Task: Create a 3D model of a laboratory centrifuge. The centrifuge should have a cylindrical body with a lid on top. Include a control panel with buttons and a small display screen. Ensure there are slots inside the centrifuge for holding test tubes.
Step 317:
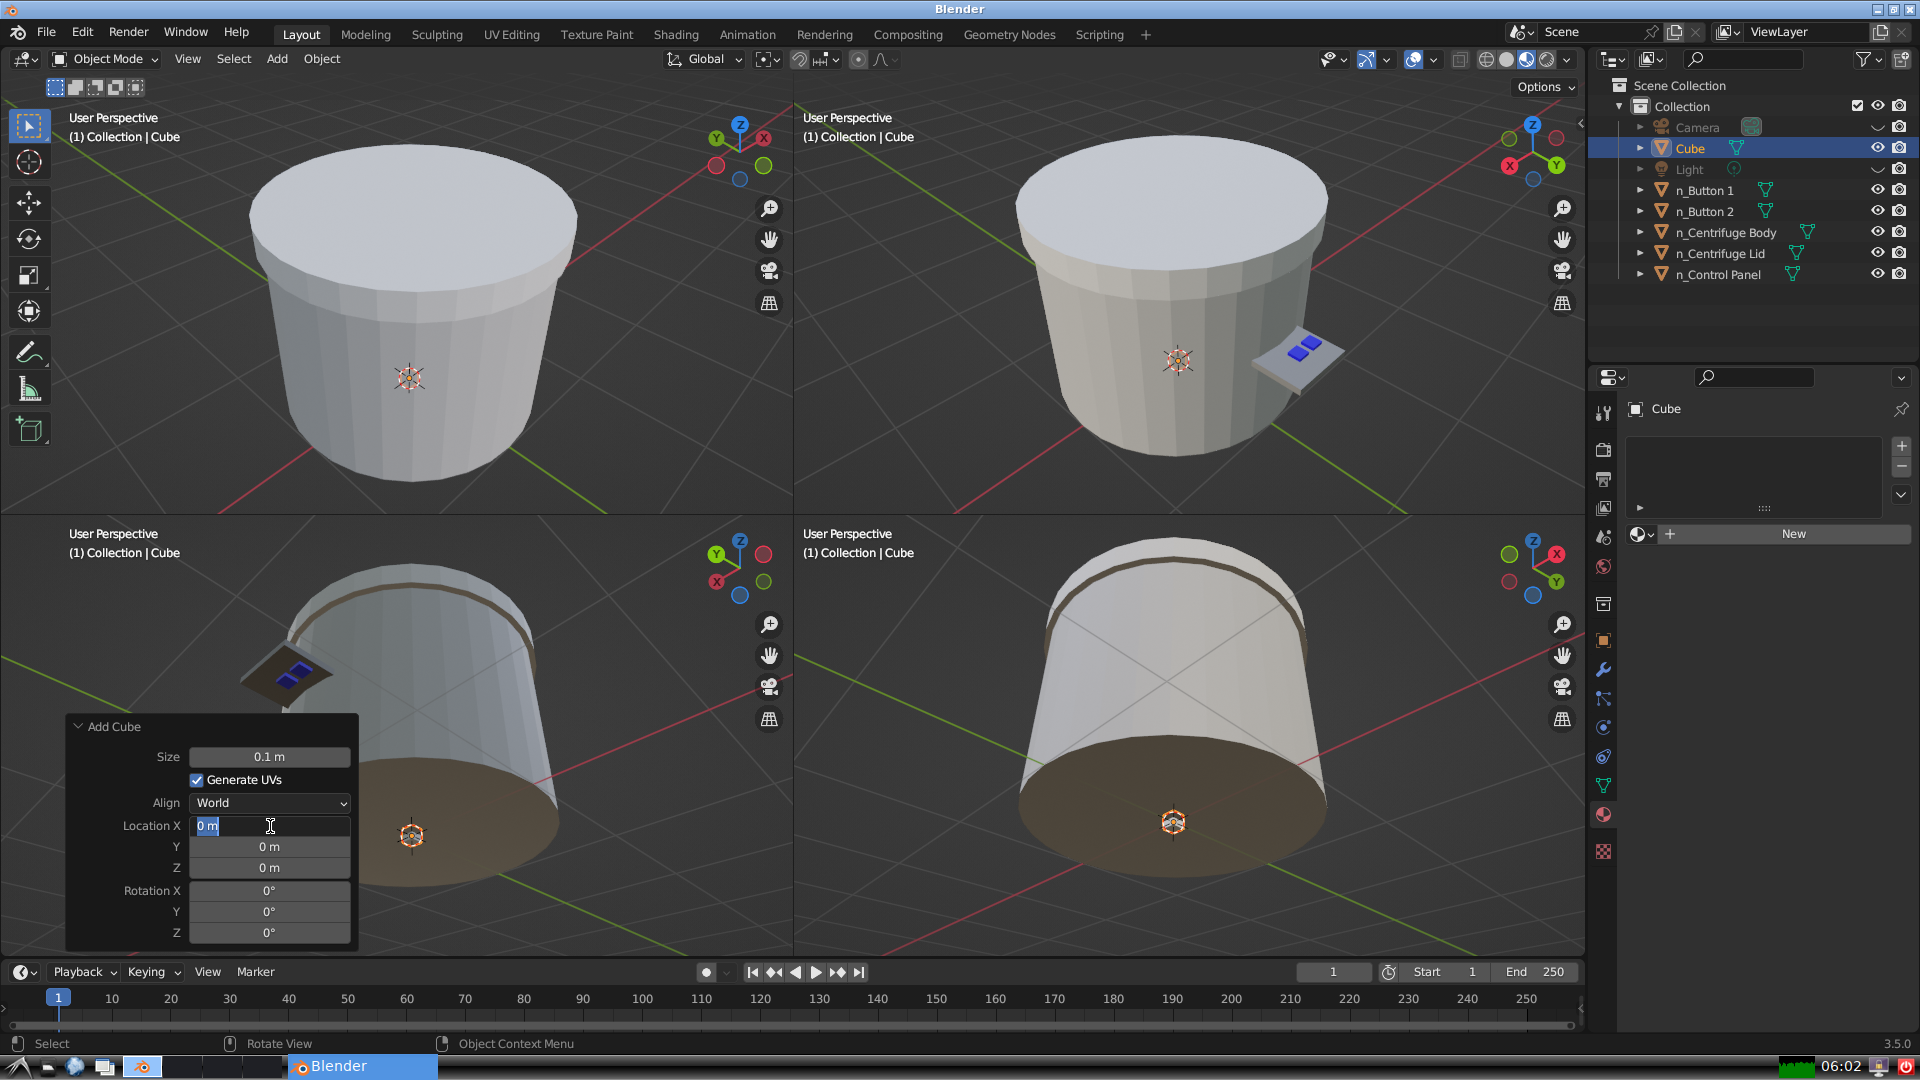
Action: input_text: 0.15